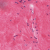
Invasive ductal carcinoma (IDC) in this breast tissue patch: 0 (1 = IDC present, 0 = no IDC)